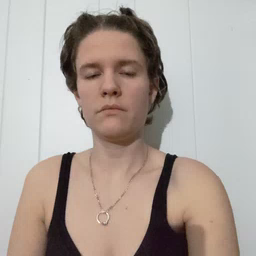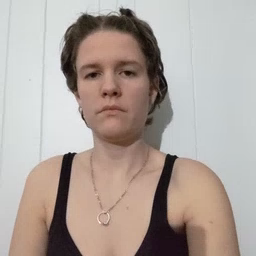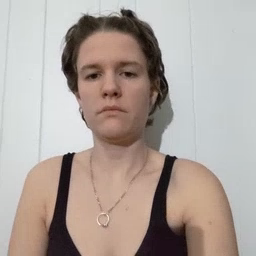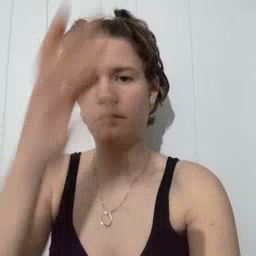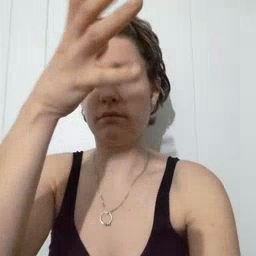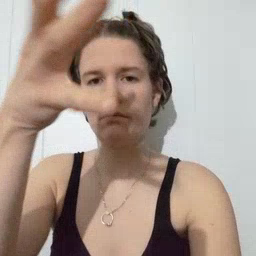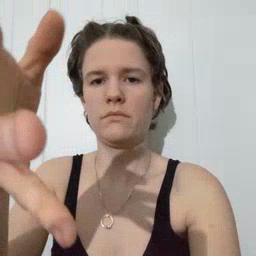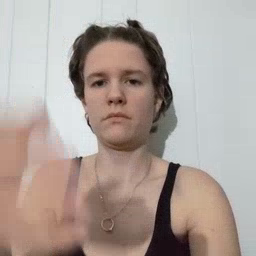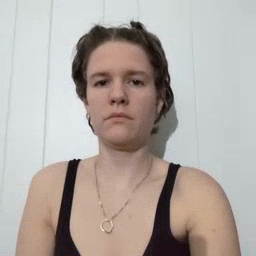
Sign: grandpa